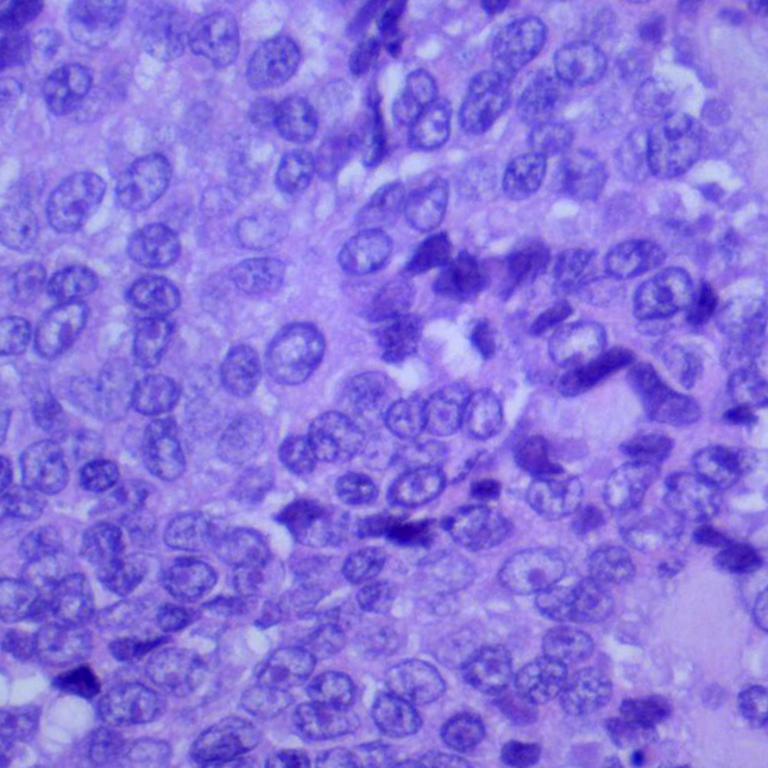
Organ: lung
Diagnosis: squamous carcinomas